Field crop: tomato
Growth stage: 2
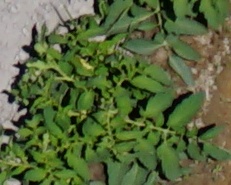
Species: tomato